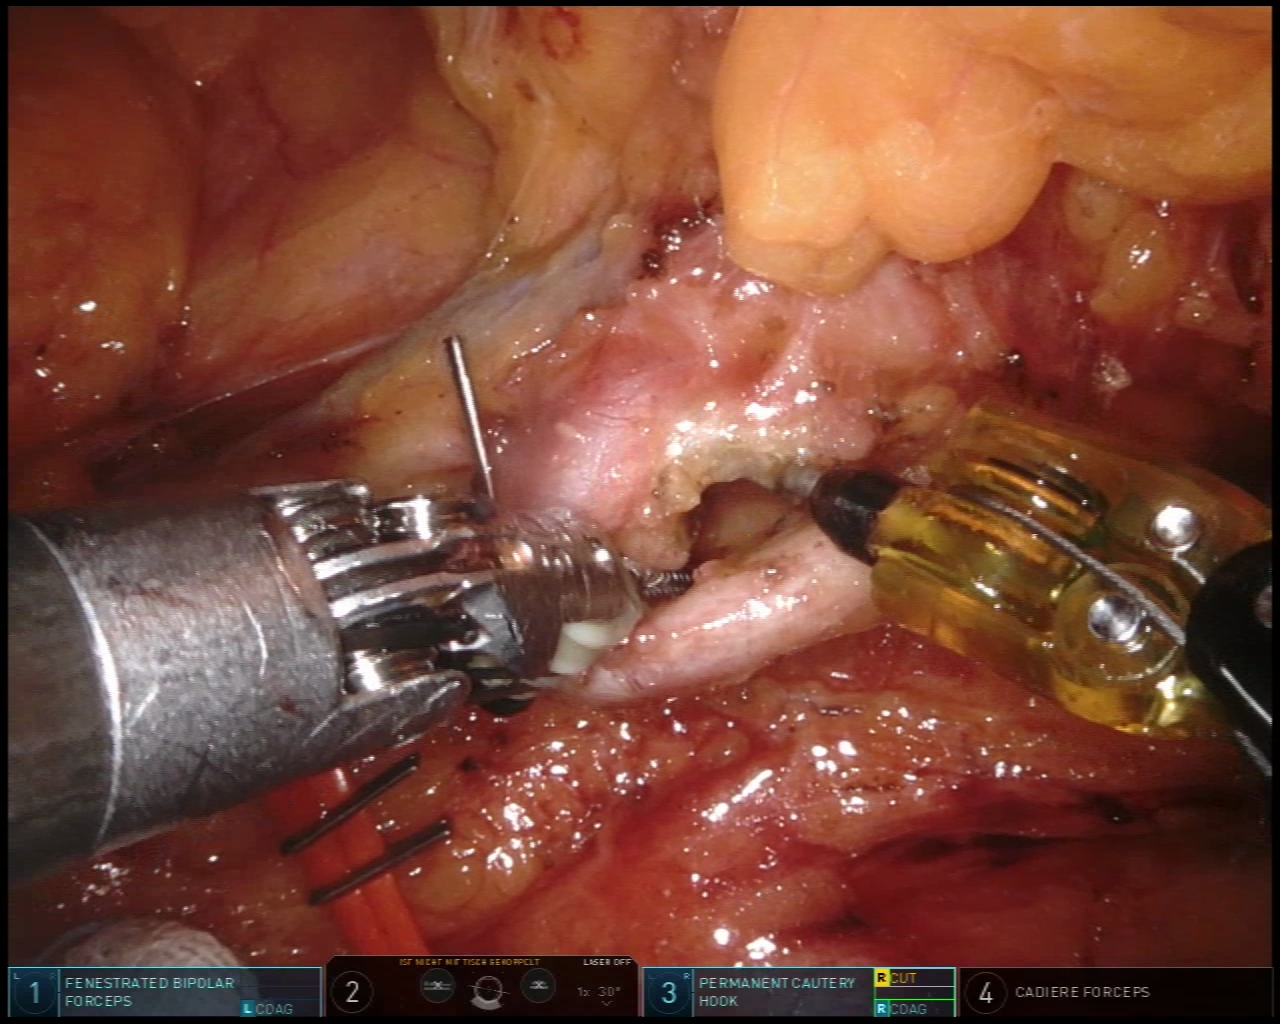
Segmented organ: intestinal_veins
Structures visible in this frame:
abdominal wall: no
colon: no
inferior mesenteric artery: yes
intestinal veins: yes
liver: no
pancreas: no
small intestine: no
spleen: no
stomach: no
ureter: no
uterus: no
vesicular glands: no